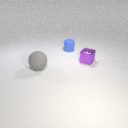
small purple metal cube to the right of small blue rubber cylinder